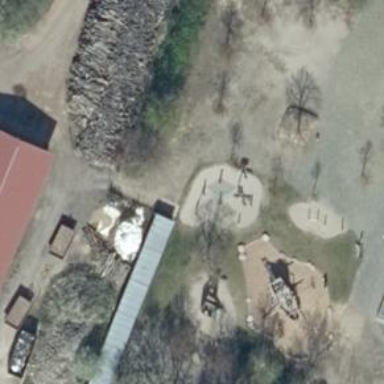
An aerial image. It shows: Playground with various play structures.